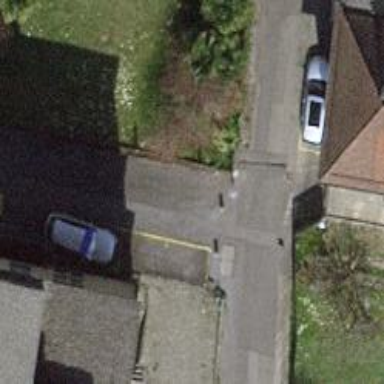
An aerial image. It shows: Concrete bollard.